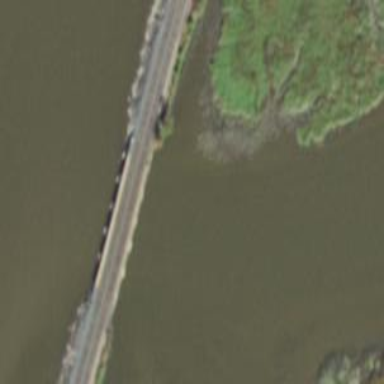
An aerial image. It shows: Railway bridge.